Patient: sex M, age 55
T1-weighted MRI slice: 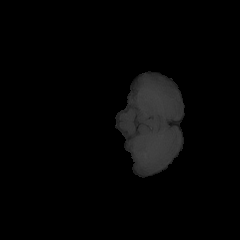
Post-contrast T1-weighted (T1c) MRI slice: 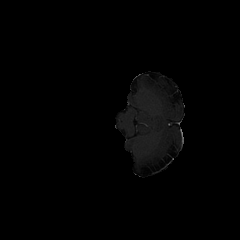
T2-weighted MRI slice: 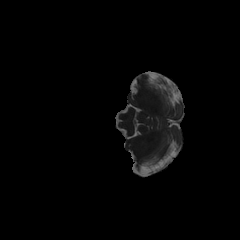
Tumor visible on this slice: no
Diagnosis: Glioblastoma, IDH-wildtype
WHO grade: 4